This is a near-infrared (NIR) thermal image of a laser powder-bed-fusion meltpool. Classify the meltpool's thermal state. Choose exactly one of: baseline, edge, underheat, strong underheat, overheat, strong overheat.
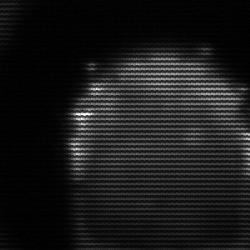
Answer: edge